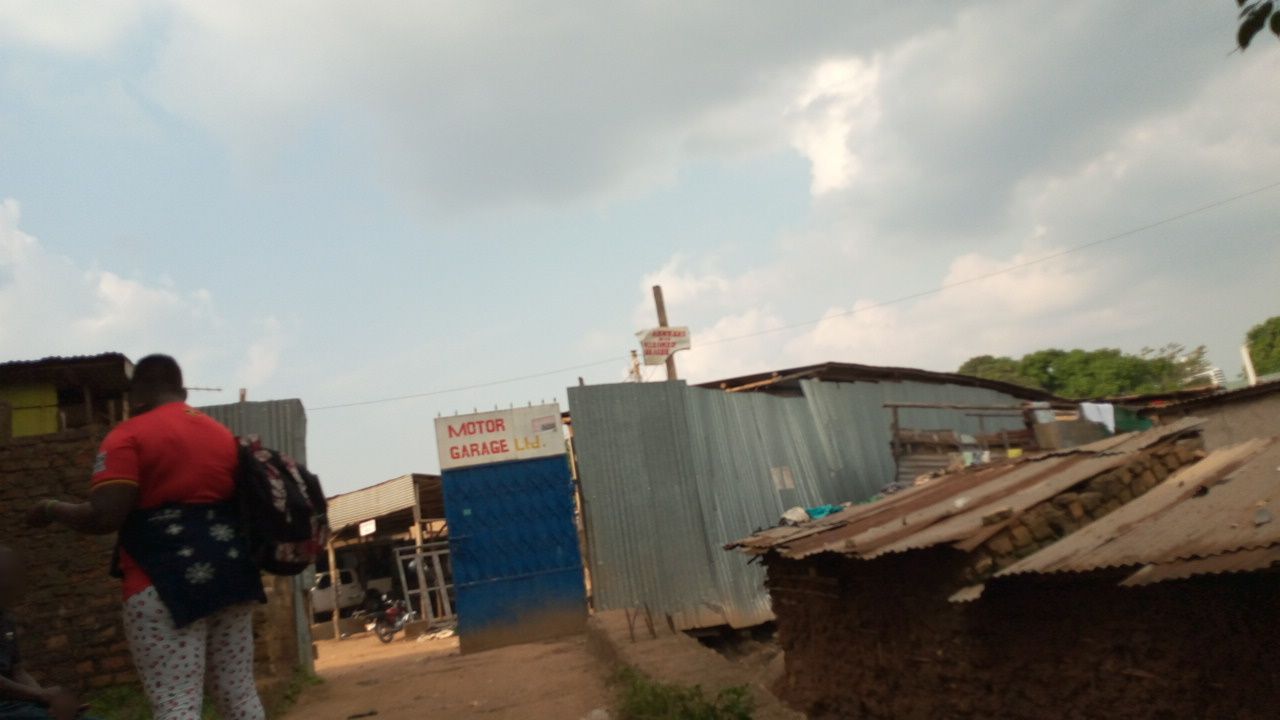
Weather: cloudy
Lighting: day
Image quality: good
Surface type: walking surface
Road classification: path, residential
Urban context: urban centre
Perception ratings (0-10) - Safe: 4.86, Lively: 2.3, Beautiful: 1.56, Boring: 3.05, Depressing: 6.03, Wealthy: 1.4